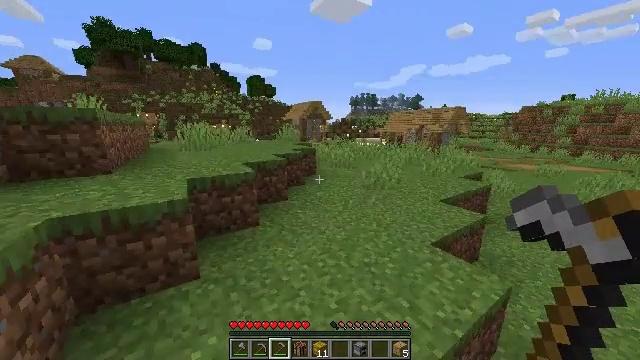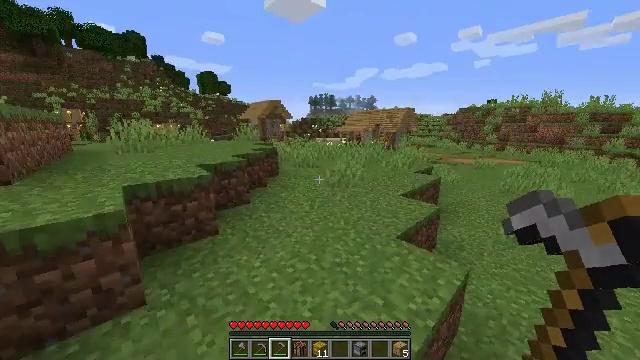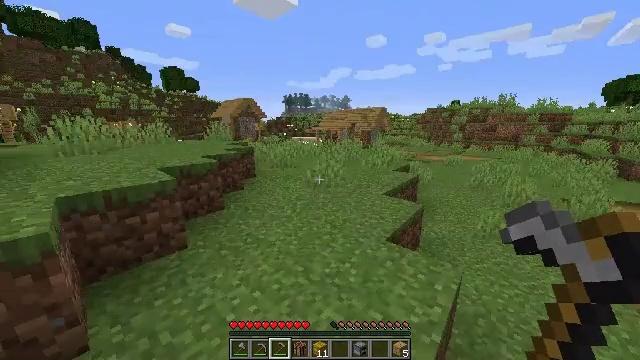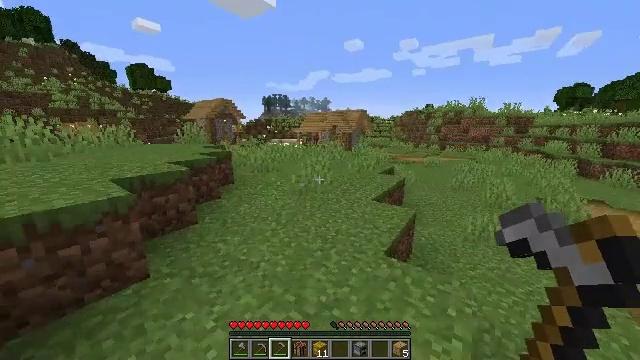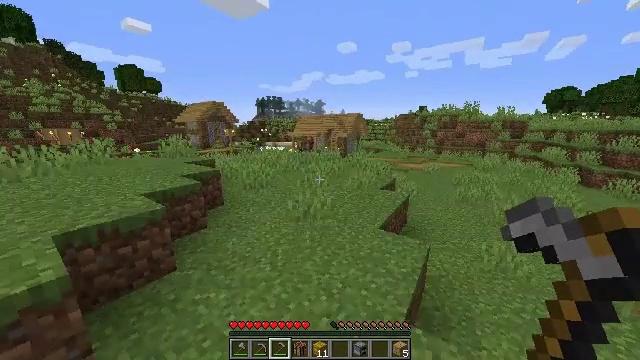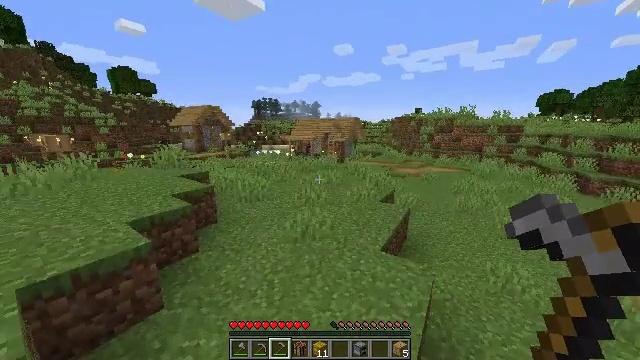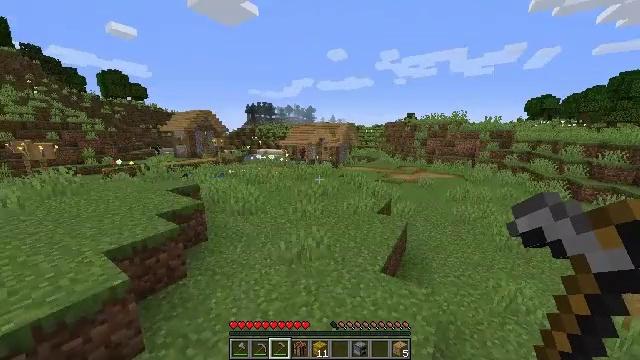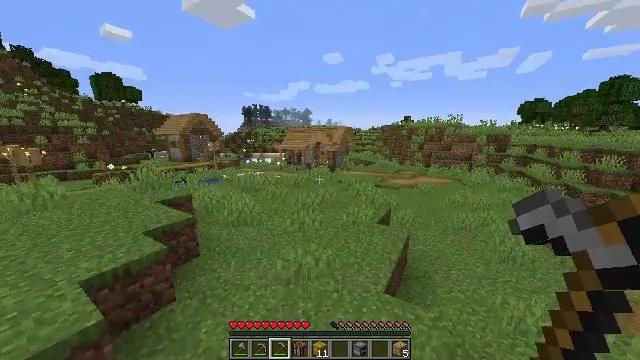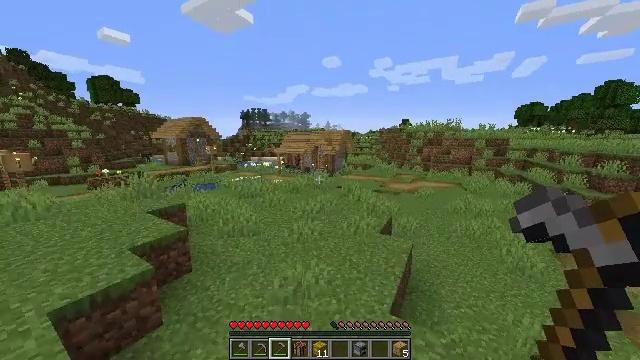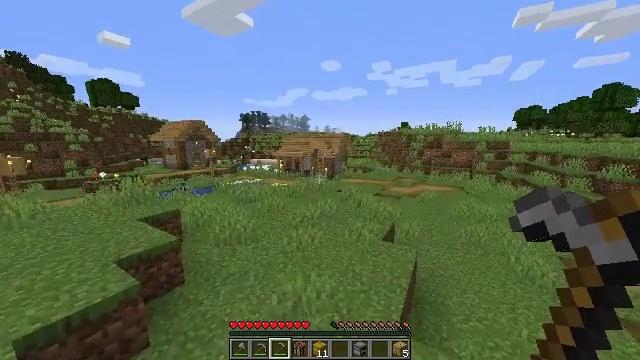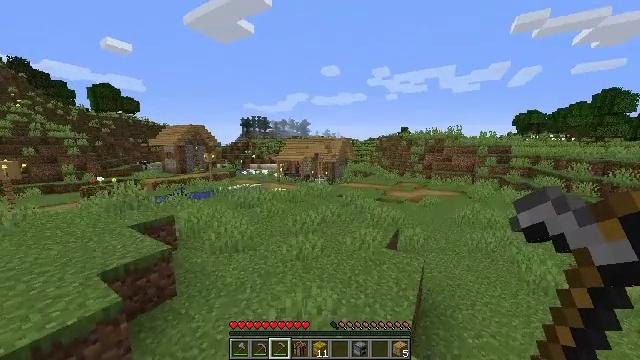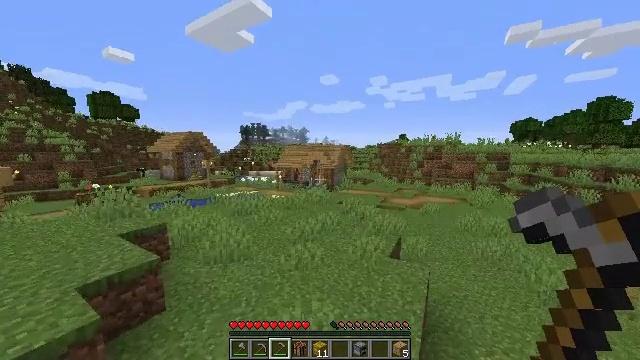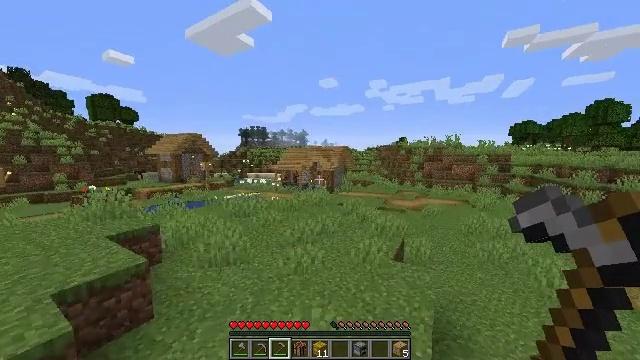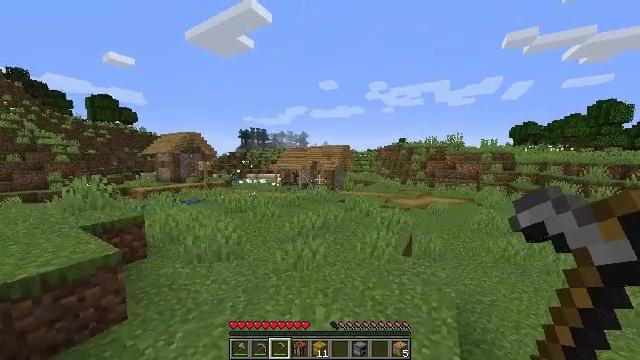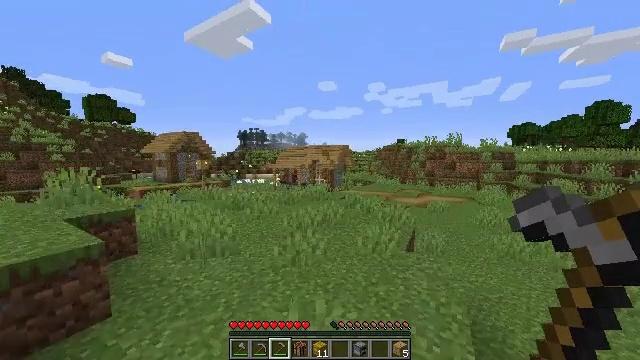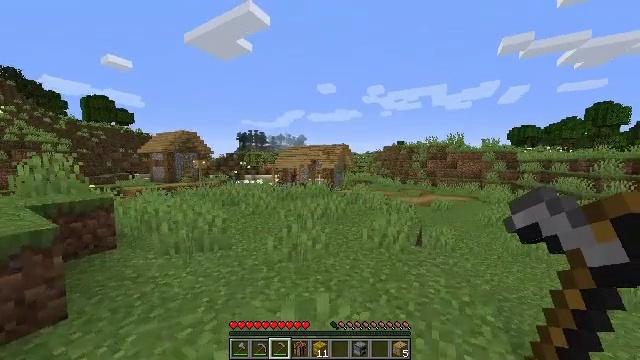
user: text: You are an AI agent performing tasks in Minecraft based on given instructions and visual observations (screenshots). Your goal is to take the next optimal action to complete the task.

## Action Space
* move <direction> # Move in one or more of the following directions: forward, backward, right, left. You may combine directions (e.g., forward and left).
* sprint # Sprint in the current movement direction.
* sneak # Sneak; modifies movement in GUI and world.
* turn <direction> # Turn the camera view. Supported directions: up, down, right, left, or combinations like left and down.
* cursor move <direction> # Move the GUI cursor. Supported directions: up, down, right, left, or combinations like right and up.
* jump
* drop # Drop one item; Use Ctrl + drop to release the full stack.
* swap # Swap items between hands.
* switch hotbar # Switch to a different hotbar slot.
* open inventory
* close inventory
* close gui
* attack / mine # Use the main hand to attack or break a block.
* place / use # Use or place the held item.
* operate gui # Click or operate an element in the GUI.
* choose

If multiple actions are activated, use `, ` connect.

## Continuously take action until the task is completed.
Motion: motion action
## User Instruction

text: Break the oxeye daisy to gather it.
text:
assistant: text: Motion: move forward, sprint, turn right, jump
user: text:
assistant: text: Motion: move forward, sprint, turn right, jump
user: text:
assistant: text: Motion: move forward, sprint, turn right, jump
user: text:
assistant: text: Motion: move forward, sprint, turn right, jump
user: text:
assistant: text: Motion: move forward, sprint, jump
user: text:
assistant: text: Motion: move forward, sprint, turn right, jump
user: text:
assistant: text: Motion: move forward, sprint, jump
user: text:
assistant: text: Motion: move forward, sprint, jump
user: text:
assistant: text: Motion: move forward, sprint, jump
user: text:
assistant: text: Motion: move forward, sprint, turn up, jump
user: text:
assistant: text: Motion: move forward, sprint, turn up, jump
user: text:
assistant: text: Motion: move forward, sprint, jump
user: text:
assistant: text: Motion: move forward, sprint, jump
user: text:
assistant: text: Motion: move forward, sprint, jump
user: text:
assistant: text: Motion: move forward, sprint, jump
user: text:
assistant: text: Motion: move forward, sprint, jump
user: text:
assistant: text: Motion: move forward, sprint, jump
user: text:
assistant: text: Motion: move forward, sprint, jump
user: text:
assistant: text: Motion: move forward, sprint, turn right and down, jump
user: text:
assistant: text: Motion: move forward, sprint, jump
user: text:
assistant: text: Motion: move forward, sprint, jump
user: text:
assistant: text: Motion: move forward, sprint, jump
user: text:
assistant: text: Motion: move forward, sprint, jump
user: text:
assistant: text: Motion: move forward, sprint, jump
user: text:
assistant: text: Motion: move forward, sprint, jump
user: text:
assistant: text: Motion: move forward, sprint, jump
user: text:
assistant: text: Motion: move forward, sprint, jump
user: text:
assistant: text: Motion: move forward, sprint, jump
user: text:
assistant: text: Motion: move forward, sprint, jump
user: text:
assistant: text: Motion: move forward, sprint, jump